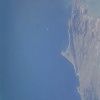
Label: water